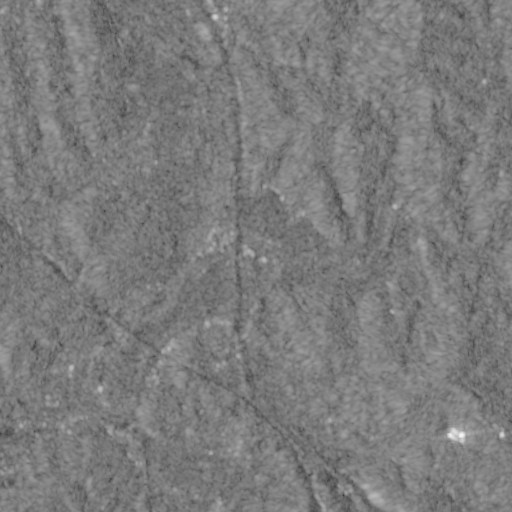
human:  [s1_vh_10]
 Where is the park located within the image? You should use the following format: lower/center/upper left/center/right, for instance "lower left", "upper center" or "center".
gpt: The park is located in the lower left of the image.
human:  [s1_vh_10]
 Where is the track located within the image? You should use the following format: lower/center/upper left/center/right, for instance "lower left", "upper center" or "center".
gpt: The track is located in the lower left of the image.
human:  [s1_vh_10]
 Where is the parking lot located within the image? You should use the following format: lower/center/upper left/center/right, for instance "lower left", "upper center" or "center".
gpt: There is no parking lot in the image.

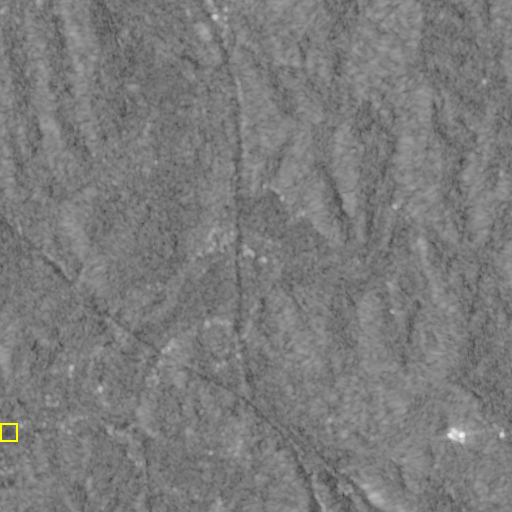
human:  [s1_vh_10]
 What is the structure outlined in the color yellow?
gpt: The structure outlined in yellow is a park.
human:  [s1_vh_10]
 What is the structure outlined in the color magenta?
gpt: There is no magenta outline.